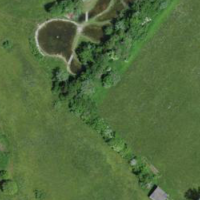
EUNIS habitat code: 23
Species observed at this site:
Sympetrum sanguineum
Tanacetum vulgare